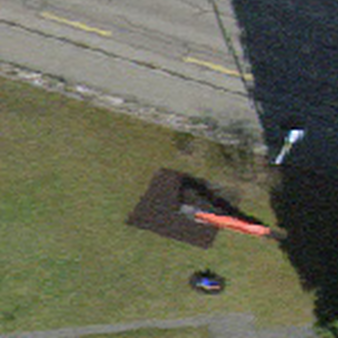
Label: other